Aerial crown-view tile of a tropical tree (Barro Colorado Island, Panama), acquired 20240813:
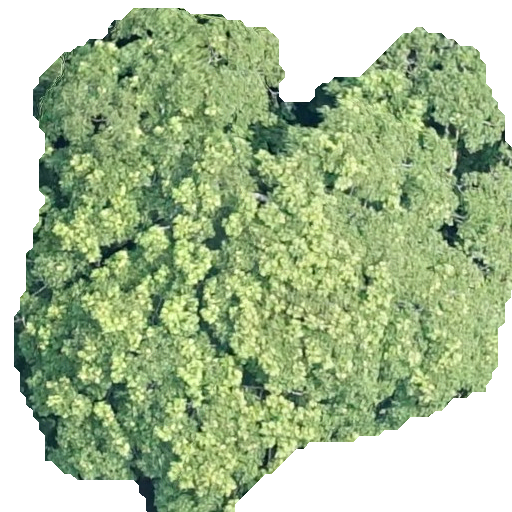
Species: Dipteryx oleifera
GBIF accepted scientific name: Dipteryx oleifera
Crown area: 298.191 m²